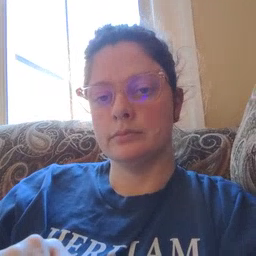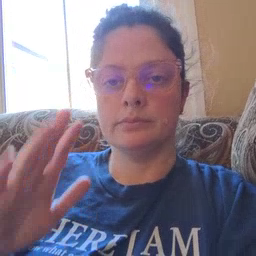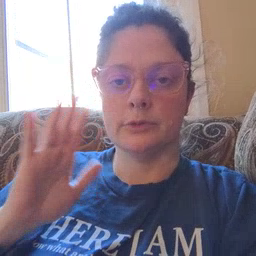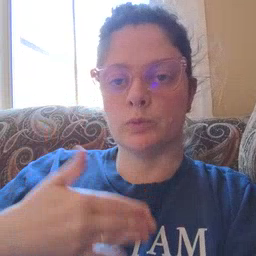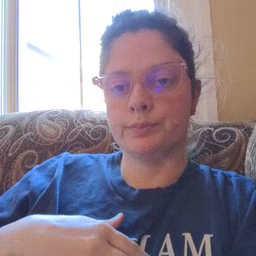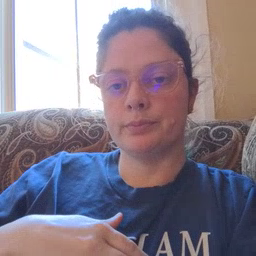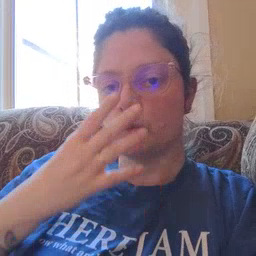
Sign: bedroom